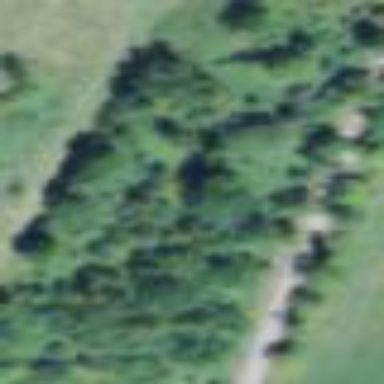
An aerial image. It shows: Beautiful woodland area.